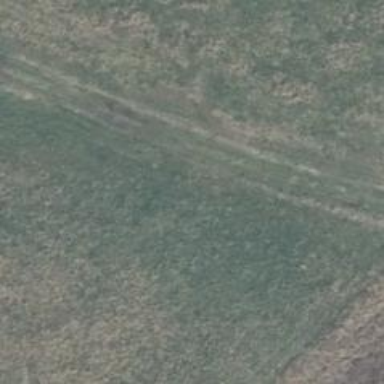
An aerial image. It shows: Grass track with grade 5 tracktype.